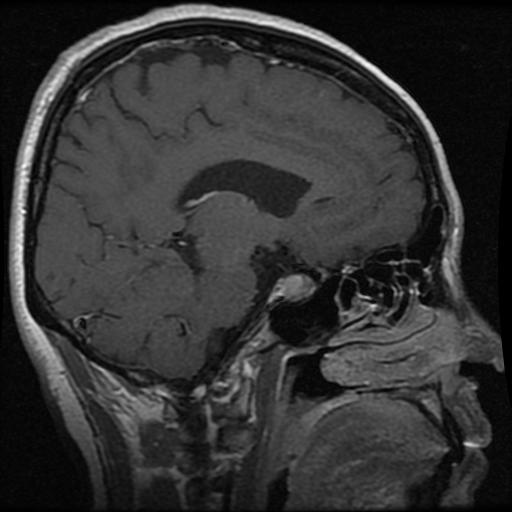
Label: pituitary